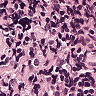
Metastatic tissue present: no